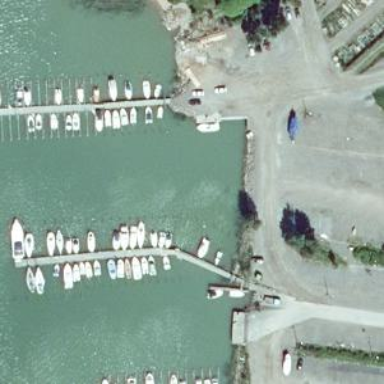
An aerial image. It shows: Man-made pier.